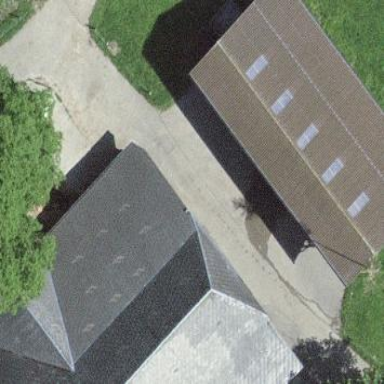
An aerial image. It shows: Shed building.